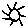
Label: sun